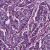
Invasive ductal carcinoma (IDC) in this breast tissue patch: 1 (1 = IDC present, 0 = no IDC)